Field crop: tomato
Growth stage: 1
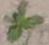
Species: portulaca